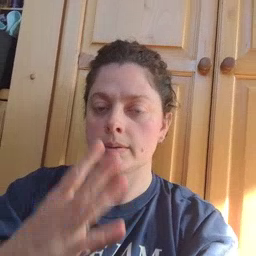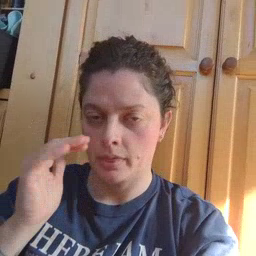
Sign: sleepy